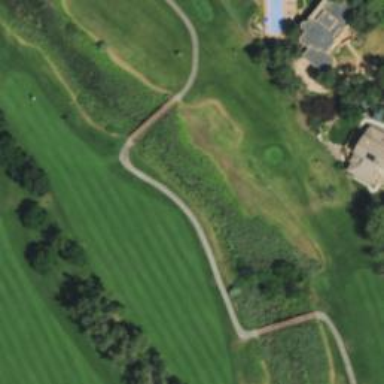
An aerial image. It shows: Grassy area designated as golf fairway.